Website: lowes
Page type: address-validator
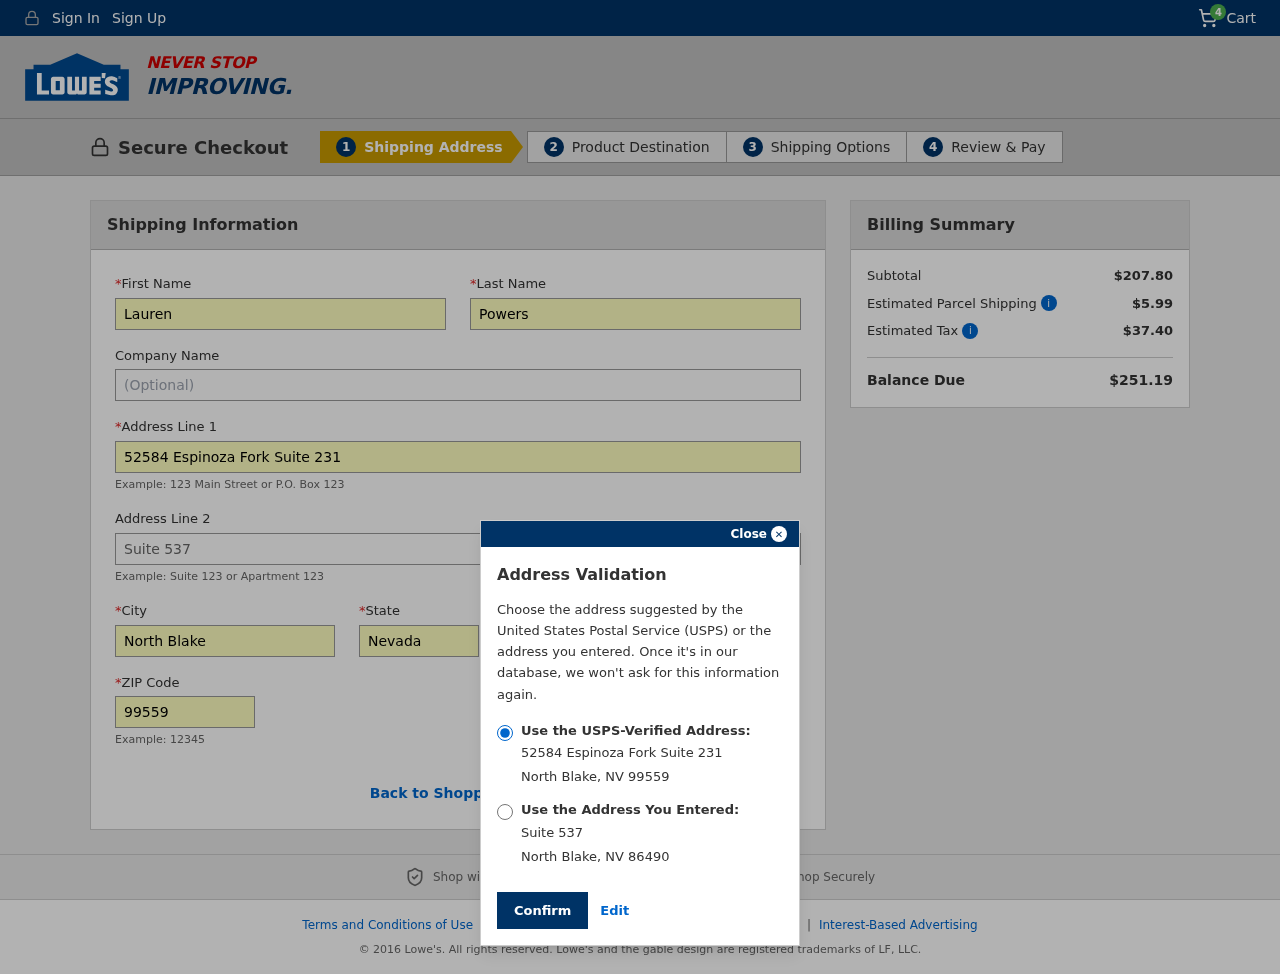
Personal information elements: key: PII_CITY
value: North Blake
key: PII_FIRSTNAME
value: Lauren
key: PII_LASTNAME
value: Powers
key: PII_POSTCODE
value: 99559
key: PII_POSTCODE2
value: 86490
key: PII_STATE
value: Nevada
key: PII_STATE_ABBR
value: NV
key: PII_STREET
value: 52584 Espinoza Fork Suite 231
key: PII_STREET2
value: Suite 537
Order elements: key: ORDER_NUM_ITEMS
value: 4
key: ORDER_SUBTOTAL
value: $207.80
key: ORDER_SHIPPING_COST
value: $5.99
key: ORDER_TAX
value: $37.40
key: ORDER_TOTAL
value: $251.19